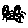
Label: cat